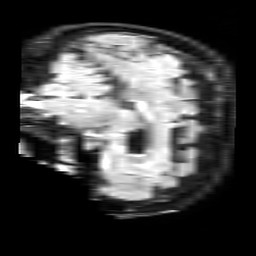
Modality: FLAIR
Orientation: sagittal
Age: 75
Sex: female
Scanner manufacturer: philips
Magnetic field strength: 3 T
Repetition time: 11 s
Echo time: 0.125 s